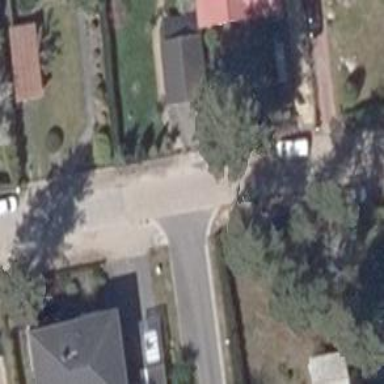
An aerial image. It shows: Residential road surfaced with concrete plates.